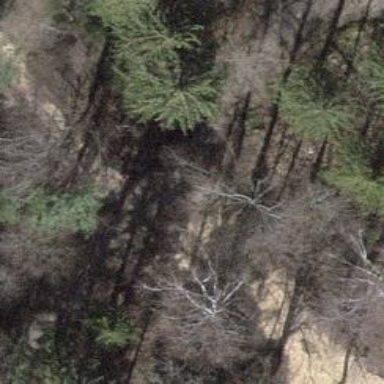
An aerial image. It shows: Path with surface of woodchips.